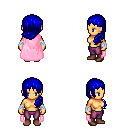
a pixel art fantasy rpg character, female body template, human, tanned skin, pink cape, magenta pants, blue left-swept hairstyle, white cloth bandages, brown shoes, four views (front, back, left, right), 2x2 character sprite sheet, small pixel art, hard edges, no anti-aliasing